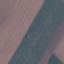
Land use / land cover: AnnualCrop